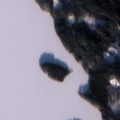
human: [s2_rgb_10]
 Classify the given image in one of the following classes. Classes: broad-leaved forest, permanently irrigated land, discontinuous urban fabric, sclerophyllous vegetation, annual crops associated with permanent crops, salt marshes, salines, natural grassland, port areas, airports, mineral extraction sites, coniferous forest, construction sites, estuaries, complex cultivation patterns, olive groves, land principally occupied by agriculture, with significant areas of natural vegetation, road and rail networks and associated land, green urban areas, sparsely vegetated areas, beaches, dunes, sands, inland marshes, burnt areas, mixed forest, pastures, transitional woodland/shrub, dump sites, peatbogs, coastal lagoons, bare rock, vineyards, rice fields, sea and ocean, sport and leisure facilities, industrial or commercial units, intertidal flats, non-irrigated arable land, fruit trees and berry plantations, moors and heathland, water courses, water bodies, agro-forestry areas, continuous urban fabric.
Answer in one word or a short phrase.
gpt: coniferous forest, mixed forest, water bodies